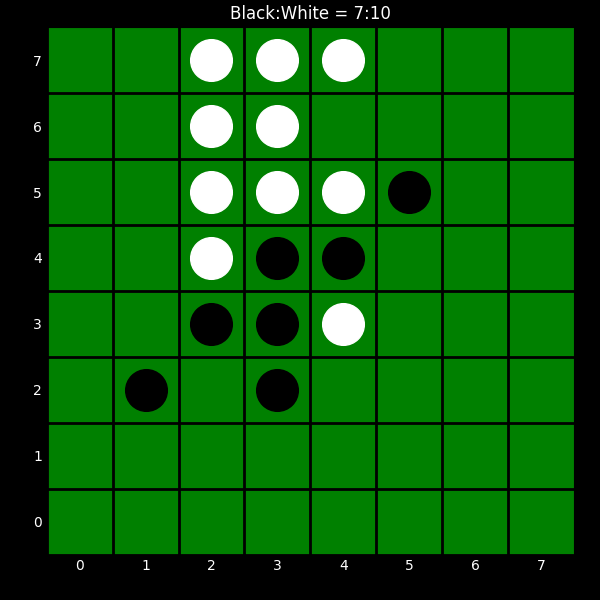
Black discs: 7
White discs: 10